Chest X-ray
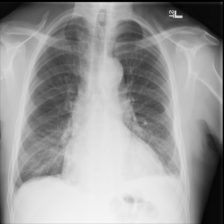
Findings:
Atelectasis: negative
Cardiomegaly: negative
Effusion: positive
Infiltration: negative
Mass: negative
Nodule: negative
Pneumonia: negative
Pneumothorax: negative
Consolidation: negative
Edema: negative
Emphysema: negative
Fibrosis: negative
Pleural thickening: negative
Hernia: negative